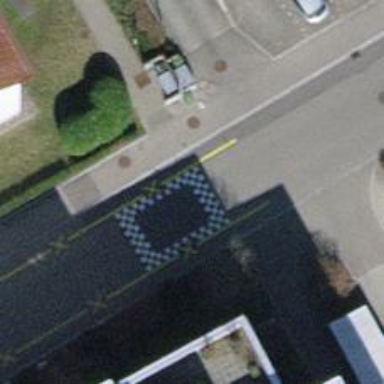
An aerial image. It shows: Traffic hump for calming the traffic.